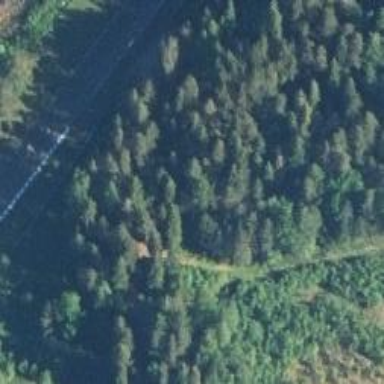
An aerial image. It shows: Path.